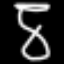
Label: hourglass